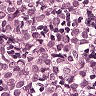
Metastatic tissue present: yes